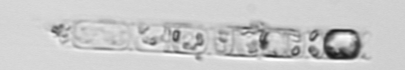
Label: Skeletonema